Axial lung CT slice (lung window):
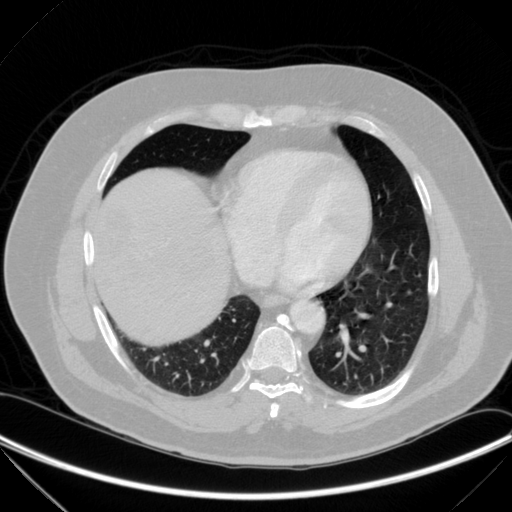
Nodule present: yes
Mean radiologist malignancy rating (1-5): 3